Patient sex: M
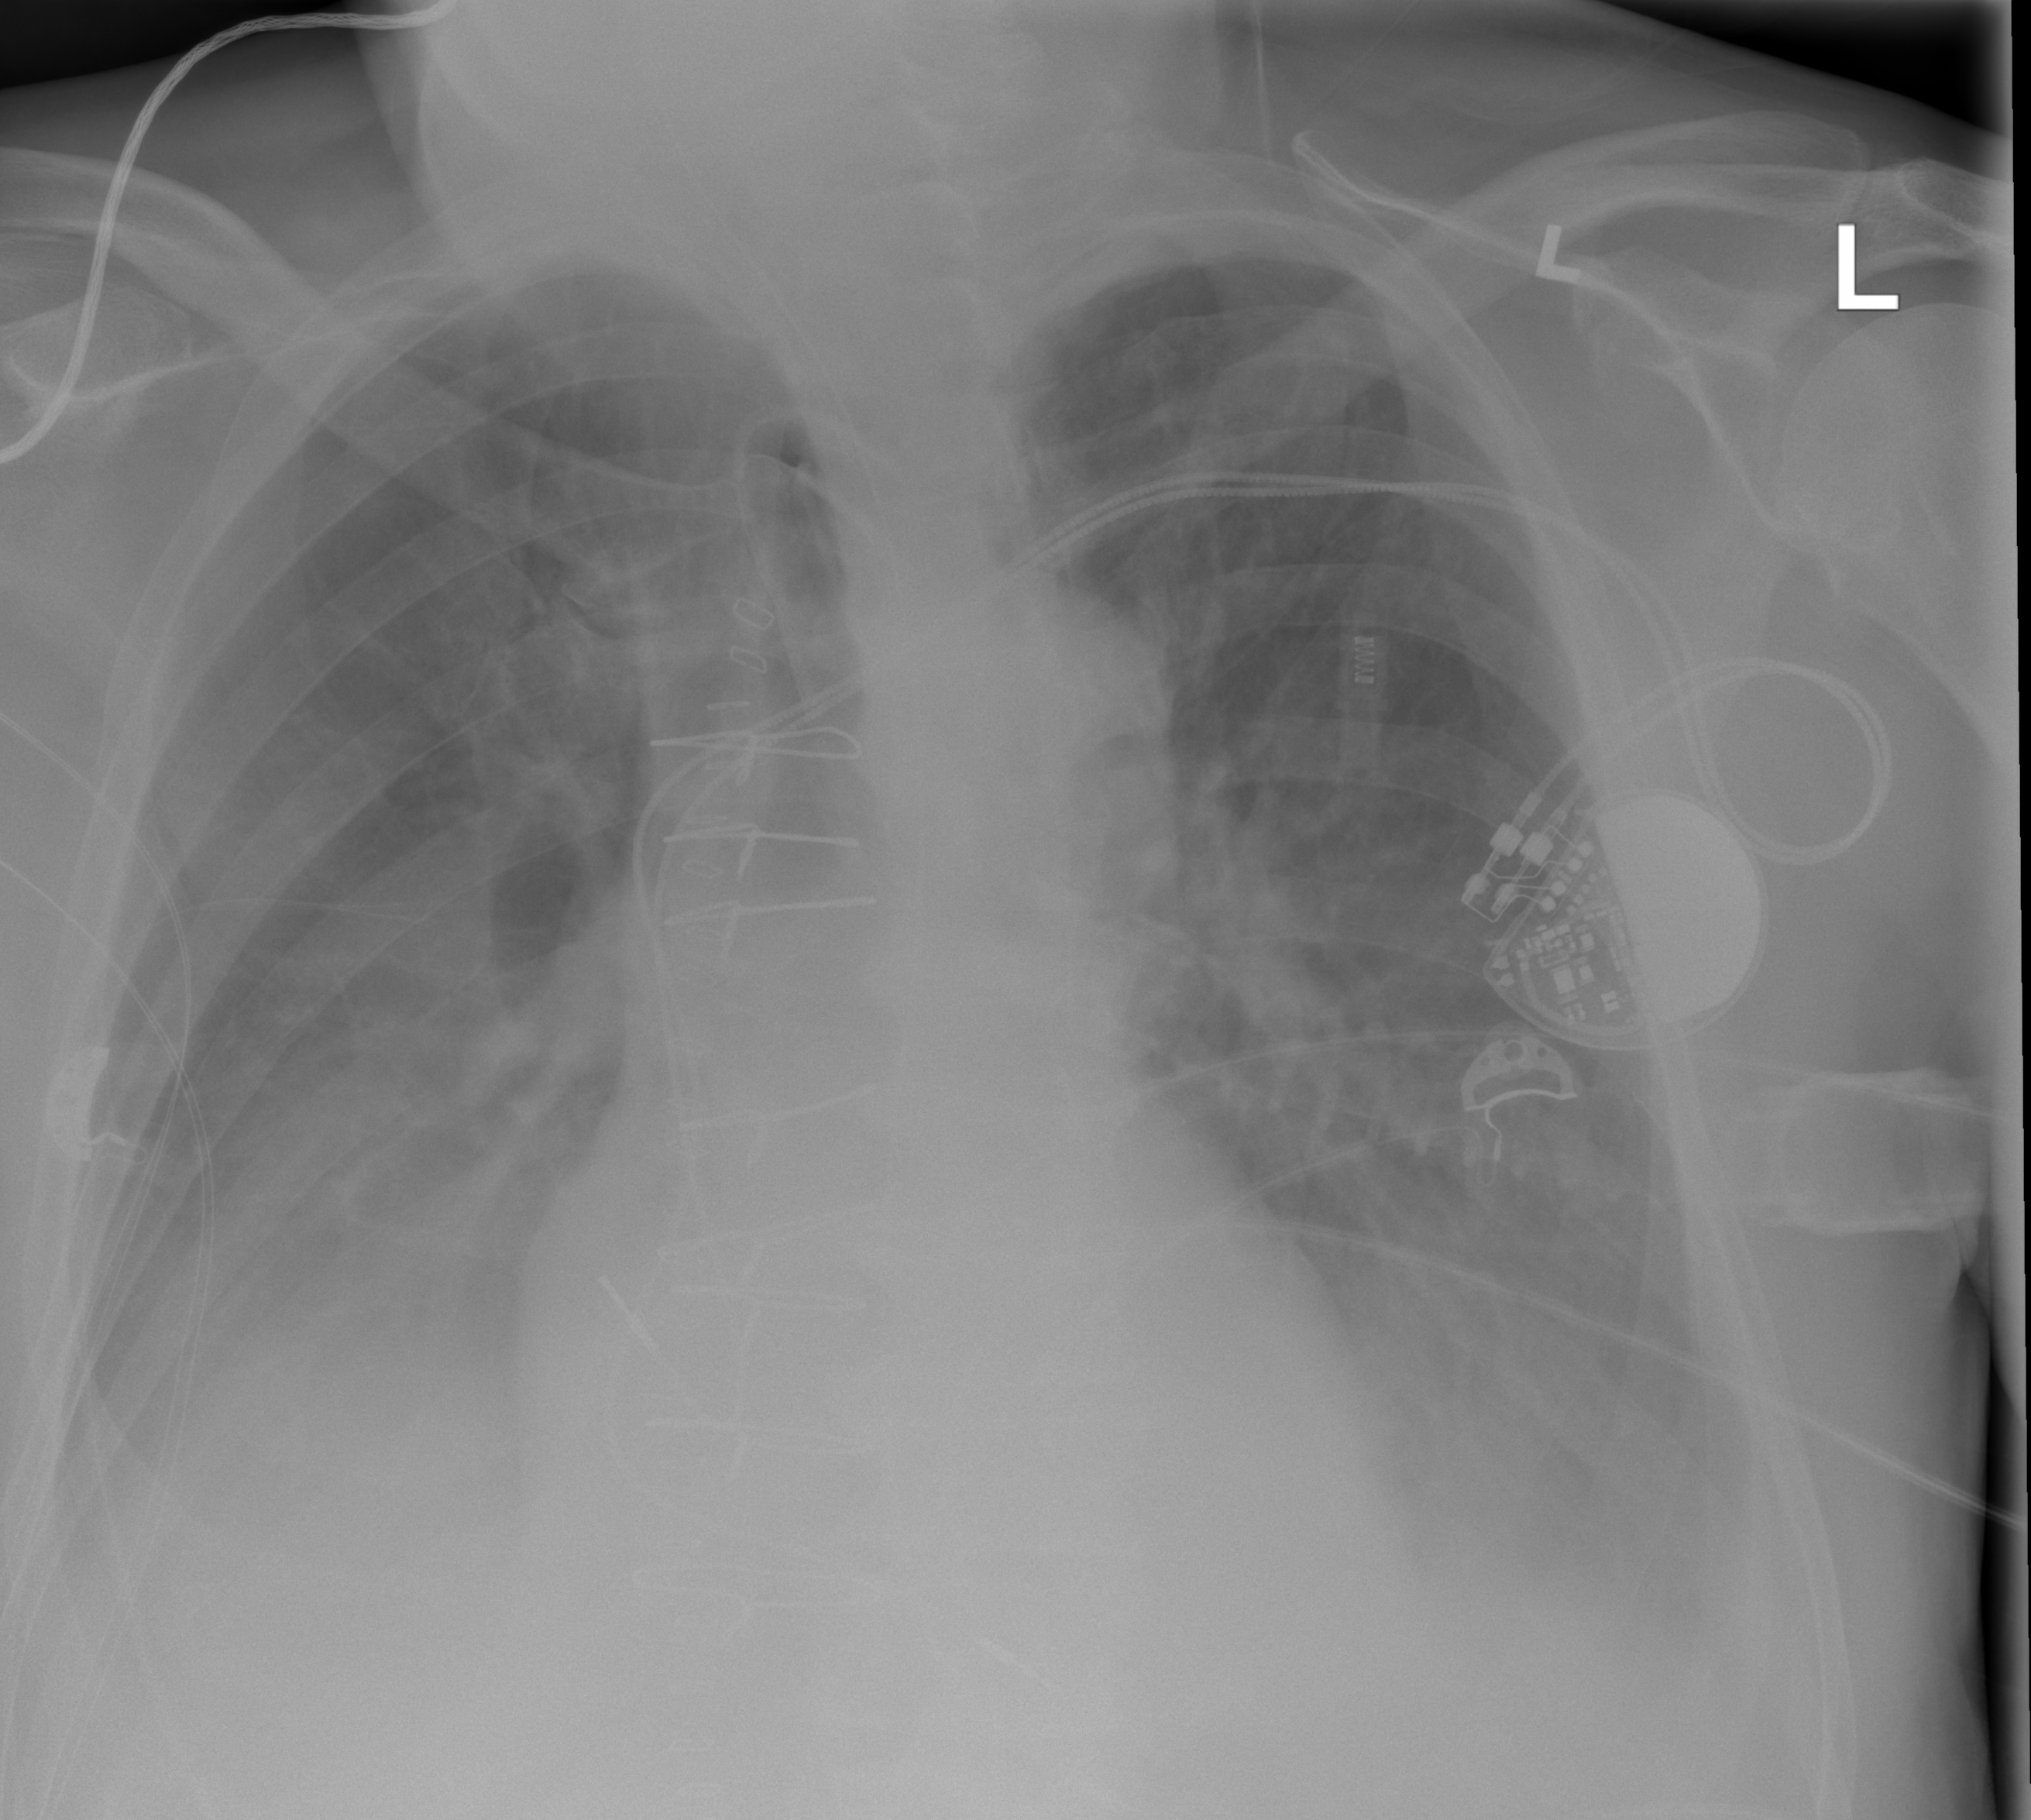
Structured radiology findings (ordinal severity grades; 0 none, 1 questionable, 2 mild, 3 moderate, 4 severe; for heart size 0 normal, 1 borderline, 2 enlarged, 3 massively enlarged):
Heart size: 0
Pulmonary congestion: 0
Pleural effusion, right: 2
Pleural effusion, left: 2
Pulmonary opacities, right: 0
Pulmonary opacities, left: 0
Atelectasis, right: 2
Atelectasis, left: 2